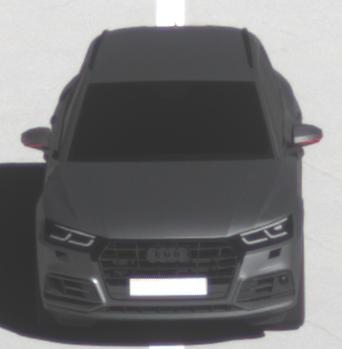
Make: Audi
Model: Q5 45 TFSI
Detailed model: Q5 (FY)
Model produced from: 2019/01
Model produced until: 2019/05
Doors: 5
Color: gray
Road condition: dry road
Daytime: midday
Contrast: high contrast